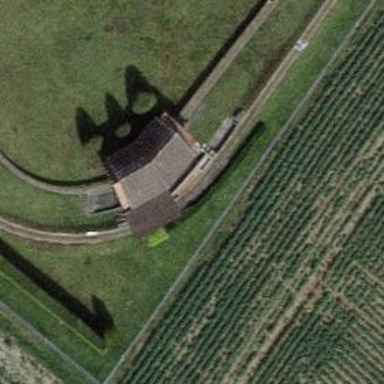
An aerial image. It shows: Miniature railway.